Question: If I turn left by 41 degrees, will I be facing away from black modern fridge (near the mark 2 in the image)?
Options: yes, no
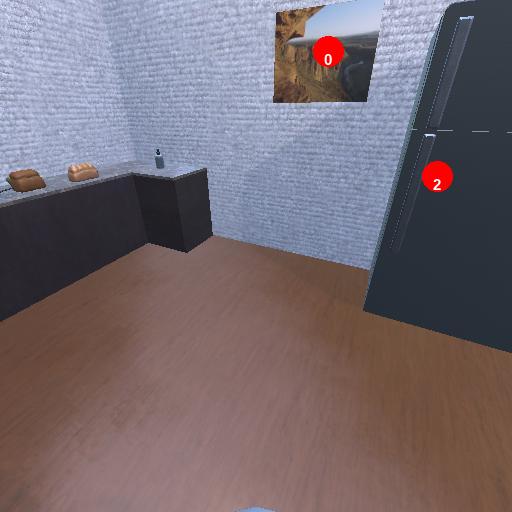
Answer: yes